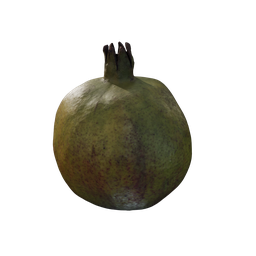
Label: nature